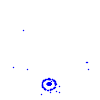
Particle: electron